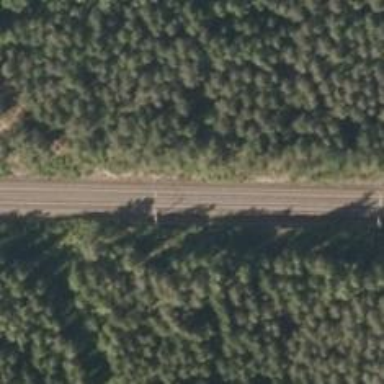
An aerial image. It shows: Railway track with continuous electrified contact lines.